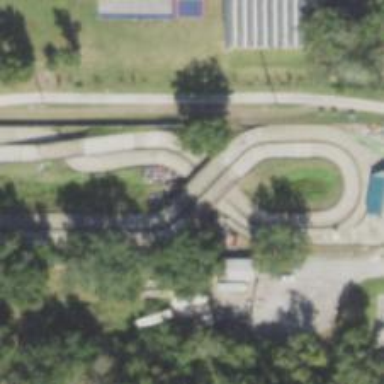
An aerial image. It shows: Karting raceway bridge.